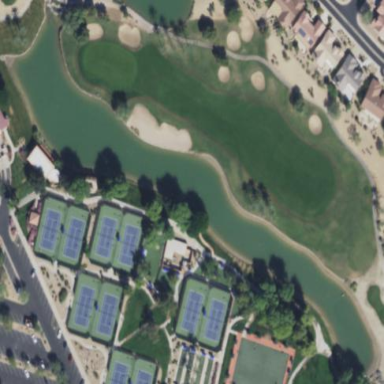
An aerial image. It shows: Water hazard in golf course. The hazard is natural water feature.